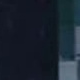
Vehicle type: Car